Question: I am really a newbie in Wordpress and php. I created a theme for my website as follows:

I think my question is clear: in wordpress admin page I have four categories: 1,2,3,4. I want last 2 posts in category 1 to be displayed in section (div) 1 (shown above), last 2 posts in category 2 to be displayed in section (div) 2, and so on.
As I said, I am novice and I faced a tons of functions in Wordpress documentation.
for example I used the code below inside index.php (of my custom theme) in section 2 which outputs: "Sorry, no posts matched your criteria."
'''
<?php
$args = array( 'post' => 'post', 'posts_per_page' => 1,'category_name'=>'tzh h');
$the_query = new WP_Query( $args );
?>
<?php
if ( $the_query->have_posts() ) : ?>
<?php while ( $the_query->have_posts() ) : $the_query->the_post(); ?>
<h2><?php the_title(); ?></h2>
<div class="entry-content">
<?php the_content(); ?>
</div>
<?php endwhile; ?>
<?php wp_reset_postdata(); ?>
<?php else: ?>
<p><?php _e( 'Sorry, no posts matched your criteria.' ); ?></p>
<?php endif;
?>
'''
Please give a piece of code to do this.
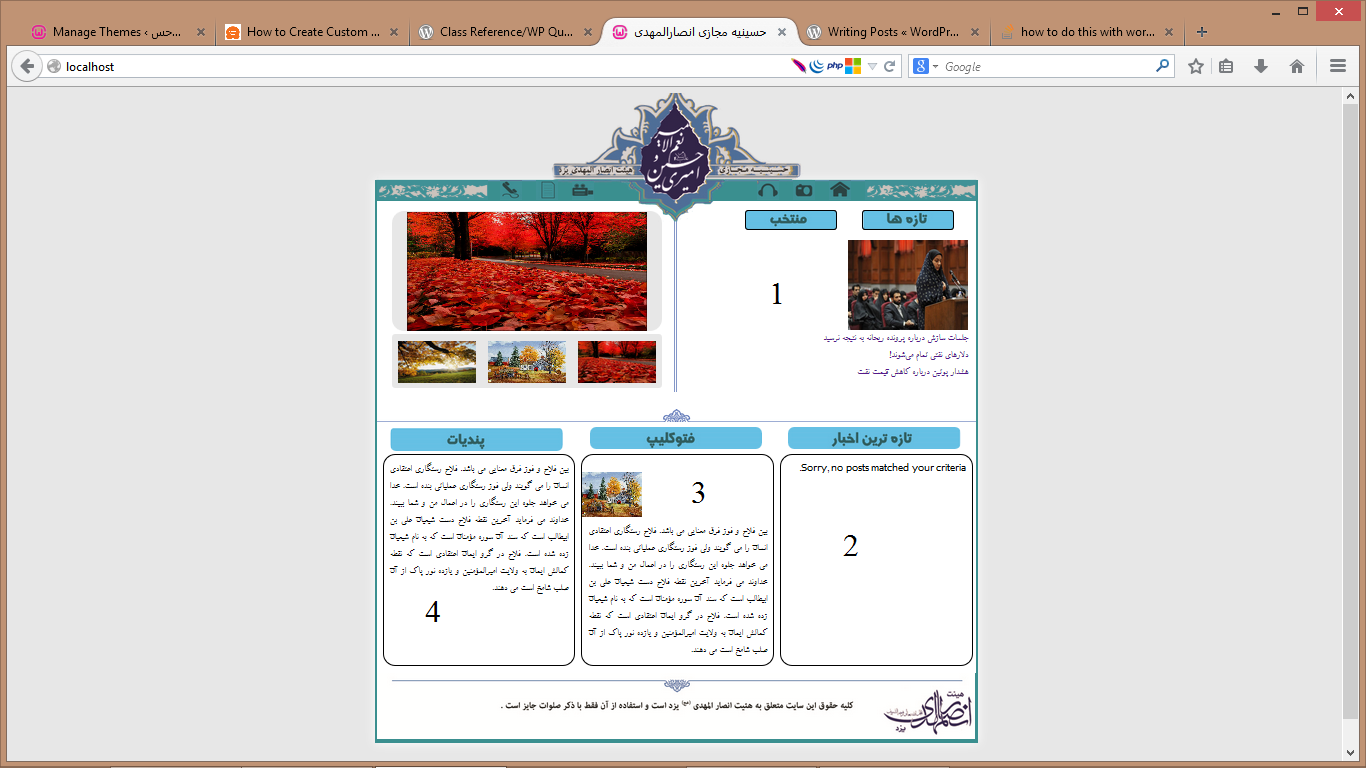
Answer: This should work:
'''
$posts = get_posts ("cat=1&showposts=2");
if ($posts)
{
foreach ($posts as $post):
setup_postdata($post); ?>
<h2><?php the_title(); ?></h2>
<?php endforeach;
}
'''
Change 'cat=1' to the id of each of the four categories.